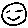
Label: smiley face